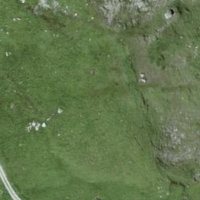
EUNIS habitat code: 26
Species observed at this site:
Lasiommata maera